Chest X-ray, PA view. Patient: 28 years old, sex M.
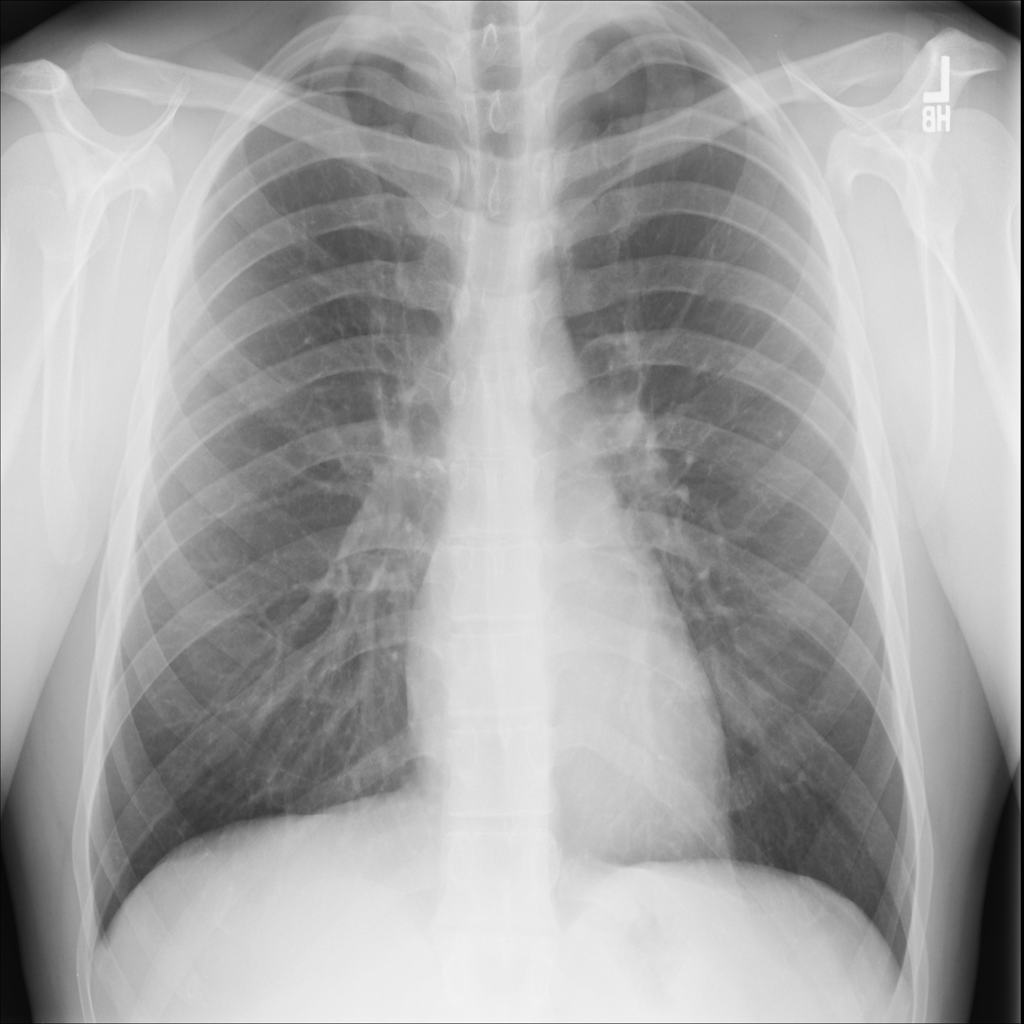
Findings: No Finding